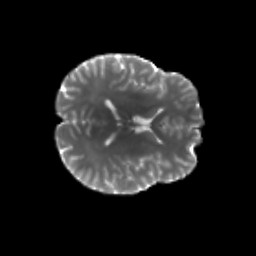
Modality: T2w
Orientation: axial
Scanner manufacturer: siemens
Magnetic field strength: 3 T
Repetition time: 4.16 s
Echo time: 0.0806 s